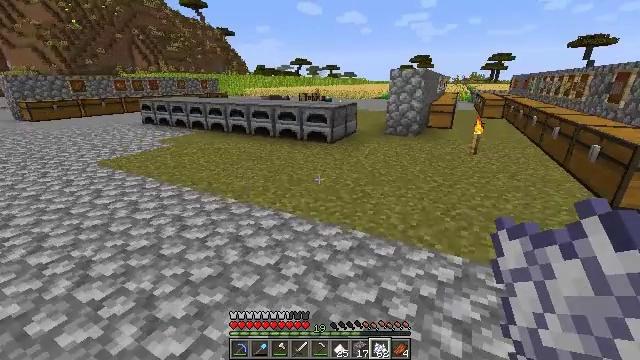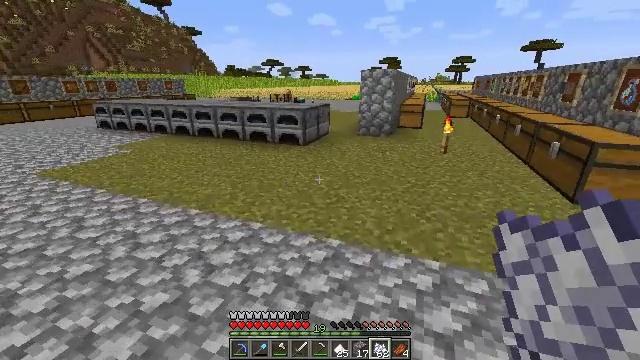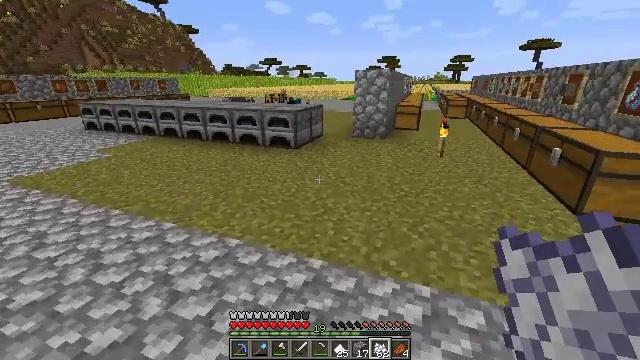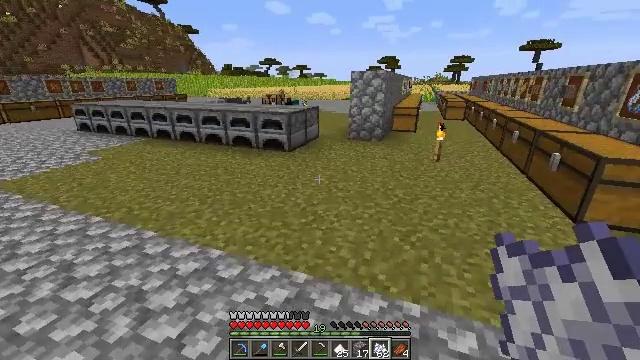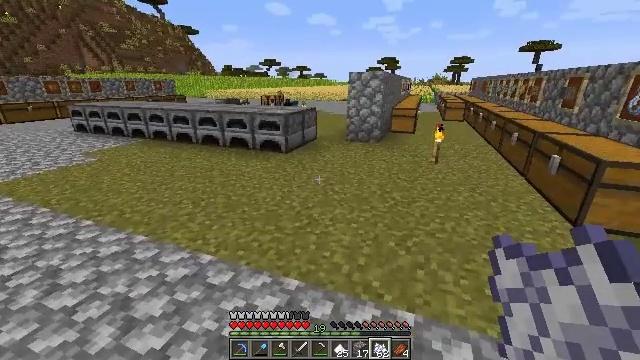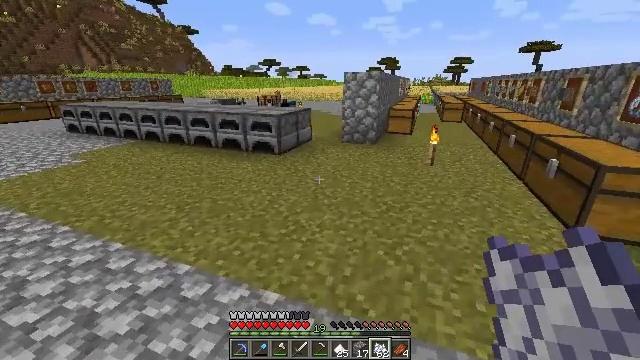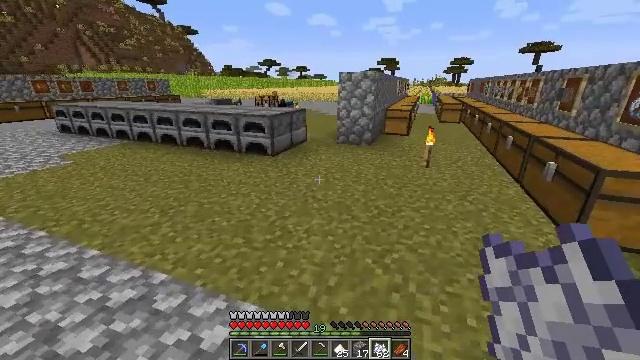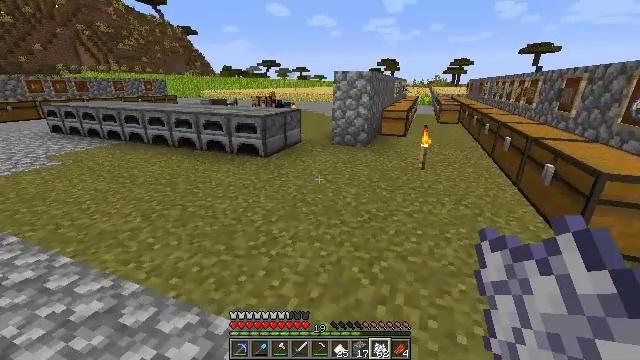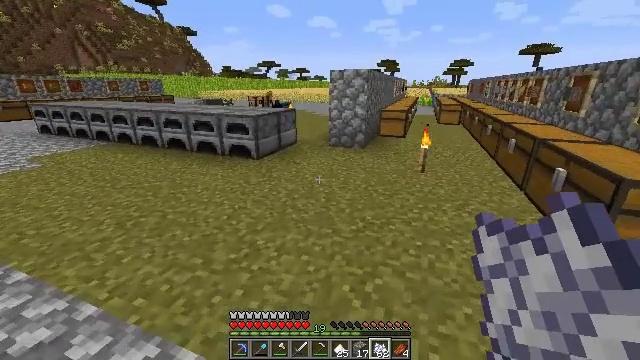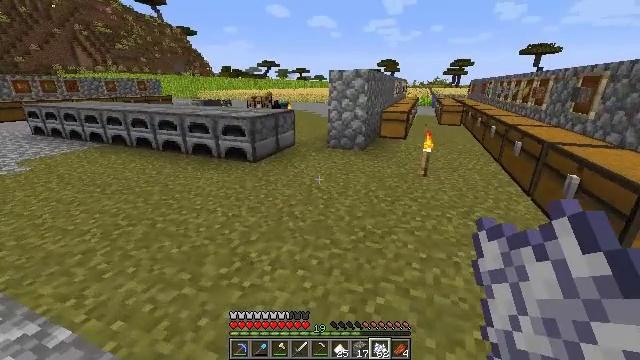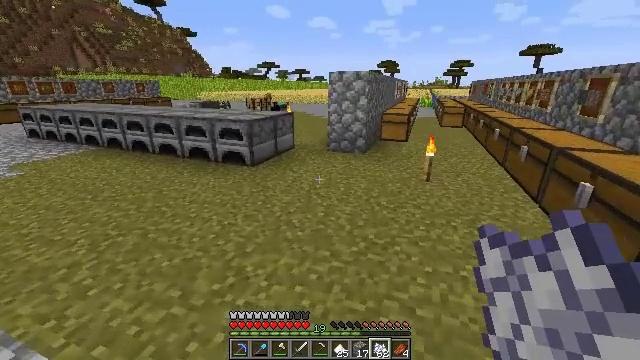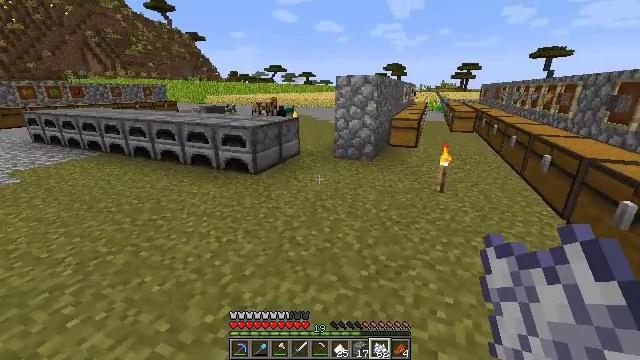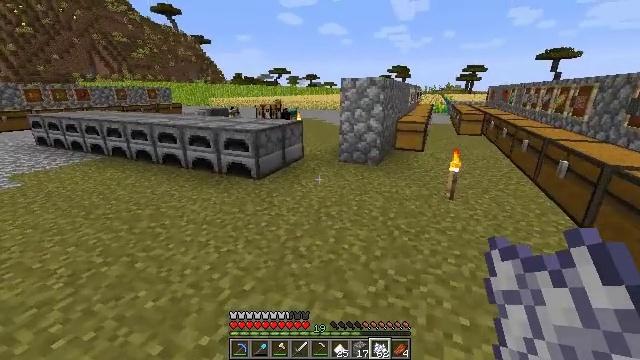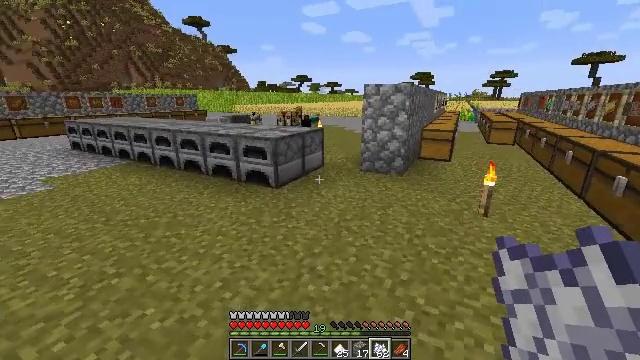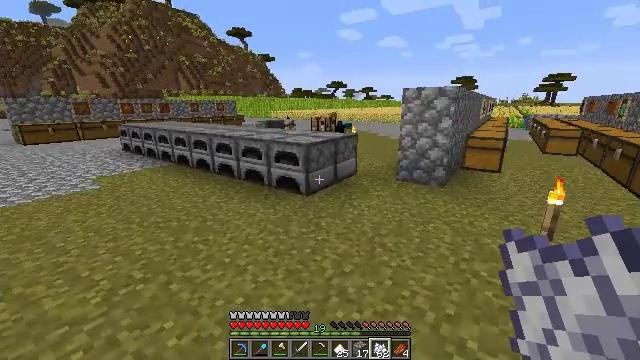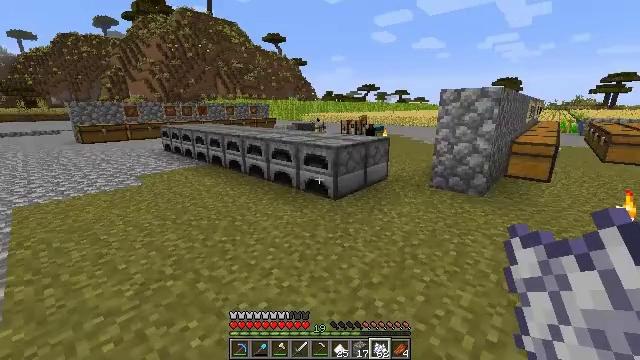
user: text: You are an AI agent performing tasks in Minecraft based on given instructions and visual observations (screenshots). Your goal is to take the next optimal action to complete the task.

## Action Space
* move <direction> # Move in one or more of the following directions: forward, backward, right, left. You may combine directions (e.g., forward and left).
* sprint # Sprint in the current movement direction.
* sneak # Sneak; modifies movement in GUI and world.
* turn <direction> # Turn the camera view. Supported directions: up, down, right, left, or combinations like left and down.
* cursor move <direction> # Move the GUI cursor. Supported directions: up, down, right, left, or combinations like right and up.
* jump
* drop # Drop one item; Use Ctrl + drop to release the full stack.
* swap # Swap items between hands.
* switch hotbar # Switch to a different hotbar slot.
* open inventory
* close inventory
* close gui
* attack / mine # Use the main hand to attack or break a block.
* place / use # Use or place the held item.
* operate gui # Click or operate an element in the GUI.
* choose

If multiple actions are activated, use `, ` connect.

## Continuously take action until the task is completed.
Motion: motion action
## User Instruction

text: Put leather in the center and surround it with sticks to craft an item frame.
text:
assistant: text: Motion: move forward and move right, turn right
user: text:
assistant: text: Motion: move forward and move right
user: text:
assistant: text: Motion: move forward and move right
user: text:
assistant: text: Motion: move forward and move right
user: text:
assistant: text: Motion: move forward and move right
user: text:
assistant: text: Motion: move forward and move right
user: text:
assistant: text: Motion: move forward
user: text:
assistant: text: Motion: move forward
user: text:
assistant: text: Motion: move forward
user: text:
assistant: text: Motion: move forward
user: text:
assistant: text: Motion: move forward, turn left
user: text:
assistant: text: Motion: move forward
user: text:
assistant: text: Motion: move forward, turn left and up
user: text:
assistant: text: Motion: move forward, turn left and up
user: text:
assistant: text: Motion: move forward, turn left
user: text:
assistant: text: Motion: move forward, turn left
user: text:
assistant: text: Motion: move forward
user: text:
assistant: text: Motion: move forward
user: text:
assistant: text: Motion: move forward
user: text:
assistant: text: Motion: move forward
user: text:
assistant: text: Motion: move forward
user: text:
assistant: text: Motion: move forward
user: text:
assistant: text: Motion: move forward
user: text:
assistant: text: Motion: move forward and move right
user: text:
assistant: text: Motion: move forward and move right
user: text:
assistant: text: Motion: move forward and move right
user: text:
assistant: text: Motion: move forward and move right, turn right and down
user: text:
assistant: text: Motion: move forward and move right, turn right and down
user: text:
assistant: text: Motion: move forward and move right, turn right
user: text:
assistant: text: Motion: move forward and move right, turn right